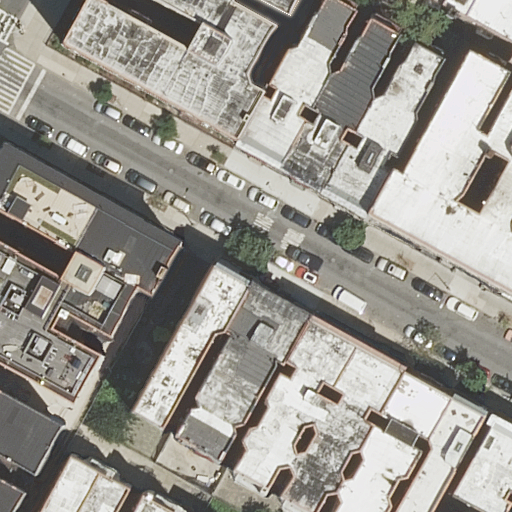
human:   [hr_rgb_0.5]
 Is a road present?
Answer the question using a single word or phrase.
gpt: yes

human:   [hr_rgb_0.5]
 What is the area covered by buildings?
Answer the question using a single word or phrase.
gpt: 5212m2

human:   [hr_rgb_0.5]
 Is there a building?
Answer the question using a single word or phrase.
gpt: yes

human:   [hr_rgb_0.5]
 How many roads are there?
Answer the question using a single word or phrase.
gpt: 1

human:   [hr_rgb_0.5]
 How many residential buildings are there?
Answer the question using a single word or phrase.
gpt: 18

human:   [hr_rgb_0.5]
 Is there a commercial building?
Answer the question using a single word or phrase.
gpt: no

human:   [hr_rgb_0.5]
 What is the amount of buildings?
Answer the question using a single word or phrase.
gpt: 18

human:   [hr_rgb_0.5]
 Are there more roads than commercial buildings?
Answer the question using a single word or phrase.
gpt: yes

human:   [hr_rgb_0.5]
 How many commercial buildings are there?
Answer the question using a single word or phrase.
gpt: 0

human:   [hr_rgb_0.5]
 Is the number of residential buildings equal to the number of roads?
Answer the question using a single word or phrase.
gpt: no

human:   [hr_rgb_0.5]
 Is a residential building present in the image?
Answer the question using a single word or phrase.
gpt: yes

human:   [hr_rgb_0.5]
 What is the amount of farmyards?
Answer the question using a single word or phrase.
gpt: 0

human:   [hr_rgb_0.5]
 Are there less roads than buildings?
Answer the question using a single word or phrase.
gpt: yes

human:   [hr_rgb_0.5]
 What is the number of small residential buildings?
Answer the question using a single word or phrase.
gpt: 6

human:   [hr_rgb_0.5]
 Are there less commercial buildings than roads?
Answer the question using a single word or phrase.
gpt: yes

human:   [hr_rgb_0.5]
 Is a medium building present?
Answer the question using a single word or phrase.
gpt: yes

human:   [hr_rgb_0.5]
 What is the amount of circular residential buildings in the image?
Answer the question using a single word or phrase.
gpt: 0

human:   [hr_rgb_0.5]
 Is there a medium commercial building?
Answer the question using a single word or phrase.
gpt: no

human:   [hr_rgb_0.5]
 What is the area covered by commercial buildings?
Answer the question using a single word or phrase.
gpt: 0m2

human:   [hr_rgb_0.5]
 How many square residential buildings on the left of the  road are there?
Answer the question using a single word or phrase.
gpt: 0

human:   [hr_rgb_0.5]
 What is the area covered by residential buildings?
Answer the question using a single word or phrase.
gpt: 5212m2

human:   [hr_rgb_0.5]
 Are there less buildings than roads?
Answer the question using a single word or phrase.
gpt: no

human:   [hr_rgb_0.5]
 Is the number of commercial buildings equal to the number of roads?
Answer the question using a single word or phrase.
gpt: no

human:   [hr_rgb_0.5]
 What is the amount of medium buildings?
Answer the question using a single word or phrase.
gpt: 9

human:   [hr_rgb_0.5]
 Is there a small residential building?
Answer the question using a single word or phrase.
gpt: yes

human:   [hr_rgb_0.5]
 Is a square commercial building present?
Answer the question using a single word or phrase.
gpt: no

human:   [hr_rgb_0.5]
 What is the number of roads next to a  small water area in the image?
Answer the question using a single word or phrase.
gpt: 0

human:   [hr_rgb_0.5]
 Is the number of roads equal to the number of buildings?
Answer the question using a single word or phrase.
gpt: no

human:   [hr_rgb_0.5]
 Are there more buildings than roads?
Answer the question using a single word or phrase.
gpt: yes

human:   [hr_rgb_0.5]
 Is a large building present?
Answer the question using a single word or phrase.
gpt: yes

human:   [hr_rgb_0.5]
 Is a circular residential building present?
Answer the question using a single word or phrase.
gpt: no

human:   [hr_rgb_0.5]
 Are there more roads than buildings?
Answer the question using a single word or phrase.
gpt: no

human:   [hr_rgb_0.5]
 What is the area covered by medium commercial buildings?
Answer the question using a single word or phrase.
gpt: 0m2

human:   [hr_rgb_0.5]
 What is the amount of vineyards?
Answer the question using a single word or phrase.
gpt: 0

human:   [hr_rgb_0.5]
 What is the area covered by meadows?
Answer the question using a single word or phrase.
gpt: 0m2

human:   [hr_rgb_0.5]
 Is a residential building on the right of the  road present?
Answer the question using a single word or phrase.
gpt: yes

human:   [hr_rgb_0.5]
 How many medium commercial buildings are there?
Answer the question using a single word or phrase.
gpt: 0

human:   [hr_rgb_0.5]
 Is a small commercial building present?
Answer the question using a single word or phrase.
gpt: no

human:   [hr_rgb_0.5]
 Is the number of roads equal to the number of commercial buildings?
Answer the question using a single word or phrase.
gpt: no

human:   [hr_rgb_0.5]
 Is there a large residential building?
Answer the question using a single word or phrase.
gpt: yes

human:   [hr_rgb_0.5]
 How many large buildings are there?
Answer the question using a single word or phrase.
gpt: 3

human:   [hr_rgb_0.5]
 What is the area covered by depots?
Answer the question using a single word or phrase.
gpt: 0m2

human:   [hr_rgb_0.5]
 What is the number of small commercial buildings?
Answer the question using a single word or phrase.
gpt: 0

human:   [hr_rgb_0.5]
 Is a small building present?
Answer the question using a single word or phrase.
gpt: yes

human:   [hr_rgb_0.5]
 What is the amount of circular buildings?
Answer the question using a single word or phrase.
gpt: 0

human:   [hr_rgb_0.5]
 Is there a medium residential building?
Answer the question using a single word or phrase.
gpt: yes

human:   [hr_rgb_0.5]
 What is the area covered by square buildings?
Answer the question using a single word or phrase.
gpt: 0m2

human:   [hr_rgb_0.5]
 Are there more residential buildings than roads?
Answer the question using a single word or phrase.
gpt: yes

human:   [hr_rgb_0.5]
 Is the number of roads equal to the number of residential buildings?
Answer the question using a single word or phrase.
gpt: no

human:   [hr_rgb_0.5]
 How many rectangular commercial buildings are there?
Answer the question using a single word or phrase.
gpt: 0

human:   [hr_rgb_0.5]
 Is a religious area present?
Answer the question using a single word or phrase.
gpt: no

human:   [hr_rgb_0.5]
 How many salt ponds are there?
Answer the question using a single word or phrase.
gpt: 0

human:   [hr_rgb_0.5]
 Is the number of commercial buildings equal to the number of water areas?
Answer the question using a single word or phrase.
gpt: yes

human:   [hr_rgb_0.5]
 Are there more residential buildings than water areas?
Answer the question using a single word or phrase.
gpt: yes

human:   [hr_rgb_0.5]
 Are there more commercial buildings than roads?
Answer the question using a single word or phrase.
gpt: no

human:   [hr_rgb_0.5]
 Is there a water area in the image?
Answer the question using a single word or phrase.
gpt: no

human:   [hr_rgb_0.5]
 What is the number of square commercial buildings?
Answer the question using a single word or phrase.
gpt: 0

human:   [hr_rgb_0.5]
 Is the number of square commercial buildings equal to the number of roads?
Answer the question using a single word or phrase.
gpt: no

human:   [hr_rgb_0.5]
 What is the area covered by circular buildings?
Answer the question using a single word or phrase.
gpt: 0m2

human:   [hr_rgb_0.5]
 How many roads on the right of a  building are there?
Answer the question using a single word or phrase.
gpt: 1

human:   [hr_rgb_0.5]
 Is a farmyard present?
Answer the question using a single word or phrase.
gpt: no

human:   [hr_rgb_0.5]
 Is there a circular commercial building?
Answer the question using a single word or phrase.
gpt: no

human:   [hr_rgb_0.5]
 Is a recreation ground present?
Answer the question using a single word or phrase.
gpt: no

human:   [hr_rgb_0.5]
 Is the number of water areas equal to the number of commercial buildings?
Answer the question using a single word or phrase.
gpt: yes